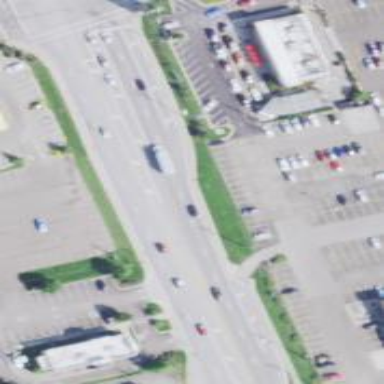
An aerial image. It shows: Primary highway.